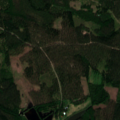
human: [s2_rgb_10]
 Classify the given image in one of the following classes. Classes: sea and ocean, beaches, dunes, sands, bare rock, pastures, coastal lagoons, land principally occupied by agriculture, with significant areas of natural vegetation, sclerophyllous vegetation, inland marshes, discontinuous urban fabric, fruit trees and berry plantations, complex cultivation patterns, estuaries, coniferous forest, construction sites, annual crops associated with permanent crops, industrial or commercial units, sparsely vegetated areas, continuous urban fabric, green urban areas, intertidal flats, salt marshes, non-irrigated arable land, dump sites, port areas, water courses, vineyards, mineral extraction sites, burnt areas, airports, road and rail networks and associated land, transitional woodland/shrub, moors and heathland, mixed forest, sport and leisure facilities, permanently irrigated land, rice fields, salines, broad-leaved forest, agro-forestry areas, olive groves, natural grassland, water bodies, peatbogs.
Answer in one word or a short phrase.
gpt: coniferous forest